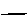
Label: line